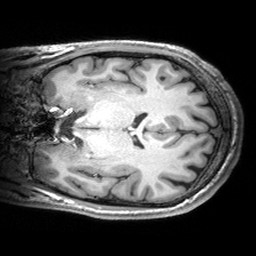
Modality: T1w
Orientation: coronal
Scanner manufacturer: siemens
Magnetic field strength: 3 T
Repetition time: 2.53 s
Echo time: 0.00299 s